Question: I'm trying to display data from my Entitity Framework database to my ListView in my WPF C# application.
I'm using WCF app as my host, where I keep my methods for displaying data, adding data, etc., and I have WPF app as my client, where I use the code to display data from database to my ListView.
'''
ServiceReference1.ImojWCFServiceClient client = new ServiceReference1.ImojWCFServiceClient();
listView1.Items.Clear();
var userList = client.getUsers();
foreach (var user in userList)
{
ListViewItem listOfUsers;
string[] list = new string[3];
list[0] = user.UserID.ToString();
list[1] = user.Name;
list[2] = user.LastName;
listOfUsers = new ListViewItem(list);
listView1.Items.Add(listOfUsers);
}
'''

Can somebody help me fix this code?
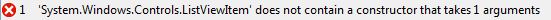
Answer: If your 'getUsers' method returns a list, array, or similar, you could simply set the ItemsSource of the ListView to 'userList'. For example:
'''
ServiceReference1.ImojWCFServiceClient client = new ServiceReference1.ImojWCFServiceClient();
listView1.Items.Clear();
var userList = client.getUsers();
listView1.ItemsSource = userList;
'''
If that doesn't work, convert userList to an ObservableCollection before setting the ItemsSource
Your Xaml might look like this...
'''
<ListView>
<ListView.View>
<GridView>
<GridViewColumn Header="ID" DisplayMemberBinding="{Binding UserID}"/>
<GridViewColumn Header="Name" DisplayMemberBinding="{Binding Name}"/>
<GridViewColumn Header="Last Name" DisplayMemberBinding="{Binding LastName}"/>
</GridView>
</ListView.View>
</ListView>
'''